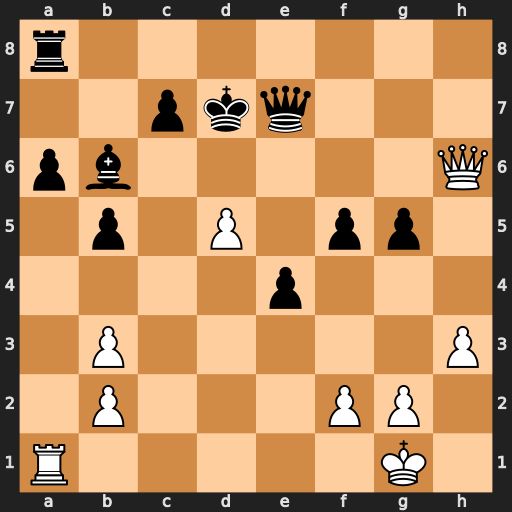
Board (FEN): r7/2pkq3/pb5Q/1p1P1pp1/4p3/1P5P/1P3PP1/R5K1
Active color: w
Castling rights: -
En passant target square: -
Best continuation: Qc6+ Kd8 Qxa8+